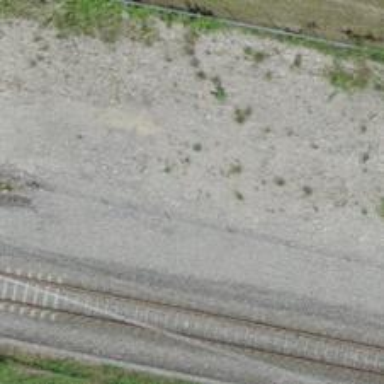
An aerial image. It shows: Abandoned railway spur with one track.